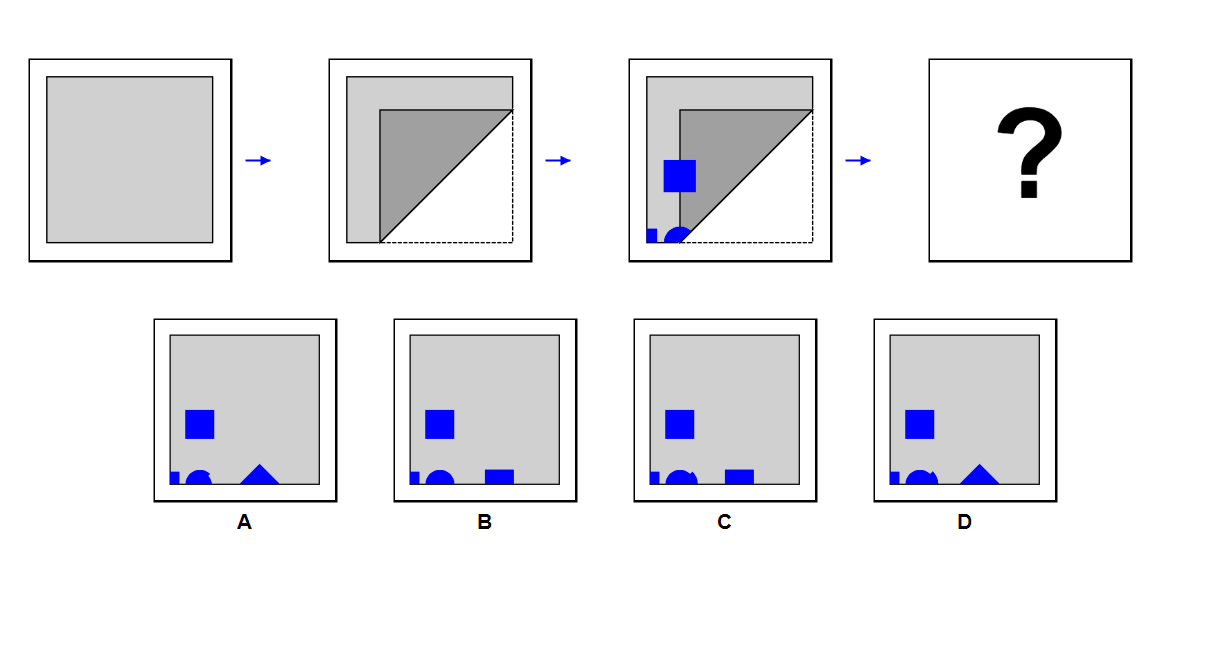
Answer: B